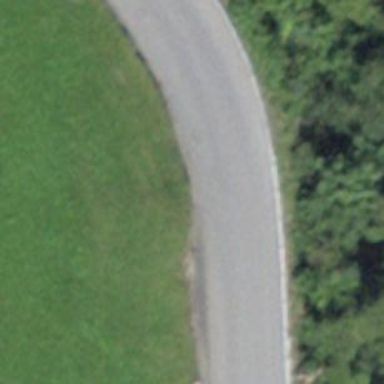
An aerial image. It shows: Tertiary route with asphalt surface.